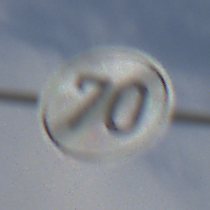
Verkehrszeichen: EndeGeschwindigkeit70
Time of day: MorningAfternoon
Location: Outdoor (Nature)
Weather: PartlyCloudy
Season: NotSpecified
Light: Natural